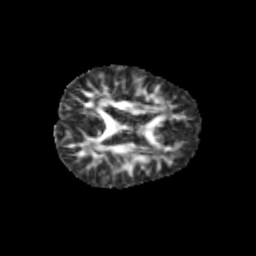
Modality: FA
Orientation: axial
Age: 10
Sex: female
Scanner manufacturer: siemens
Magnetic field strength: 3 T
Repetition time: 3.8 s
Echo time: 0.07 s